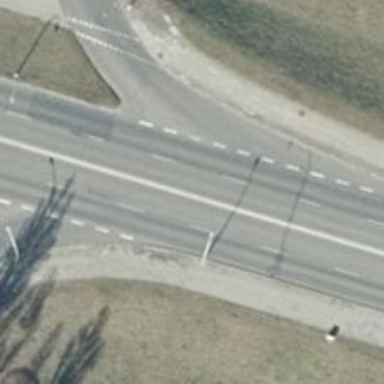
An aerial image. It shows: Secondary road with asphalt surface and embankment.